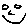
Label: smiley face